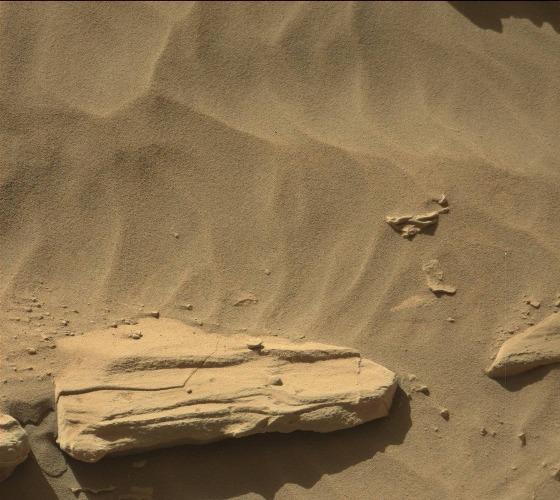
Terrain classes present: Bedrock, Gravel / Sand / Soil, Rock, Shadow